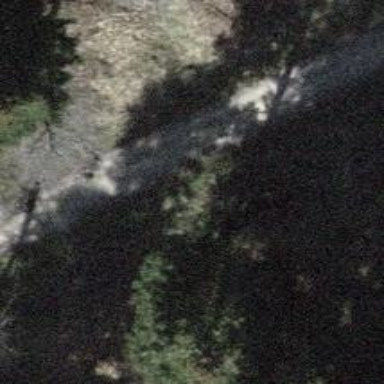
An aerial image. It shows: Gravel track.